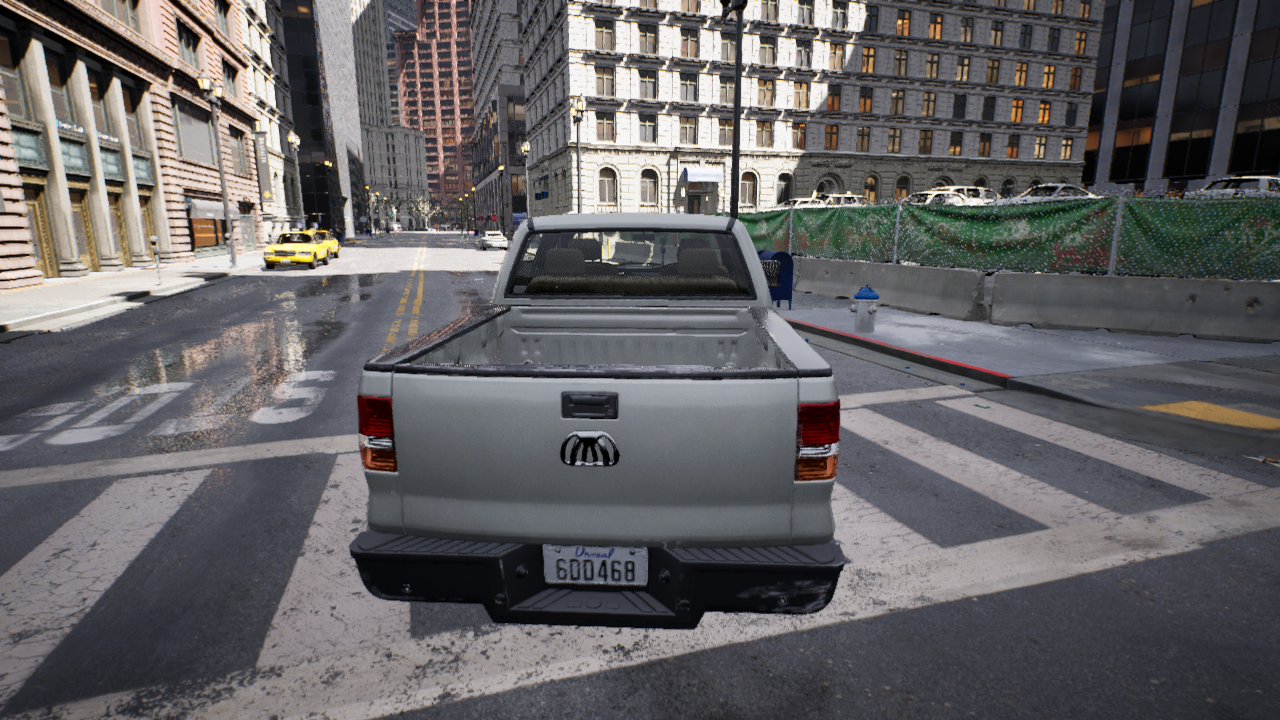
Venue: intersection
Lighting: clear day
Vehicle rig: pickup